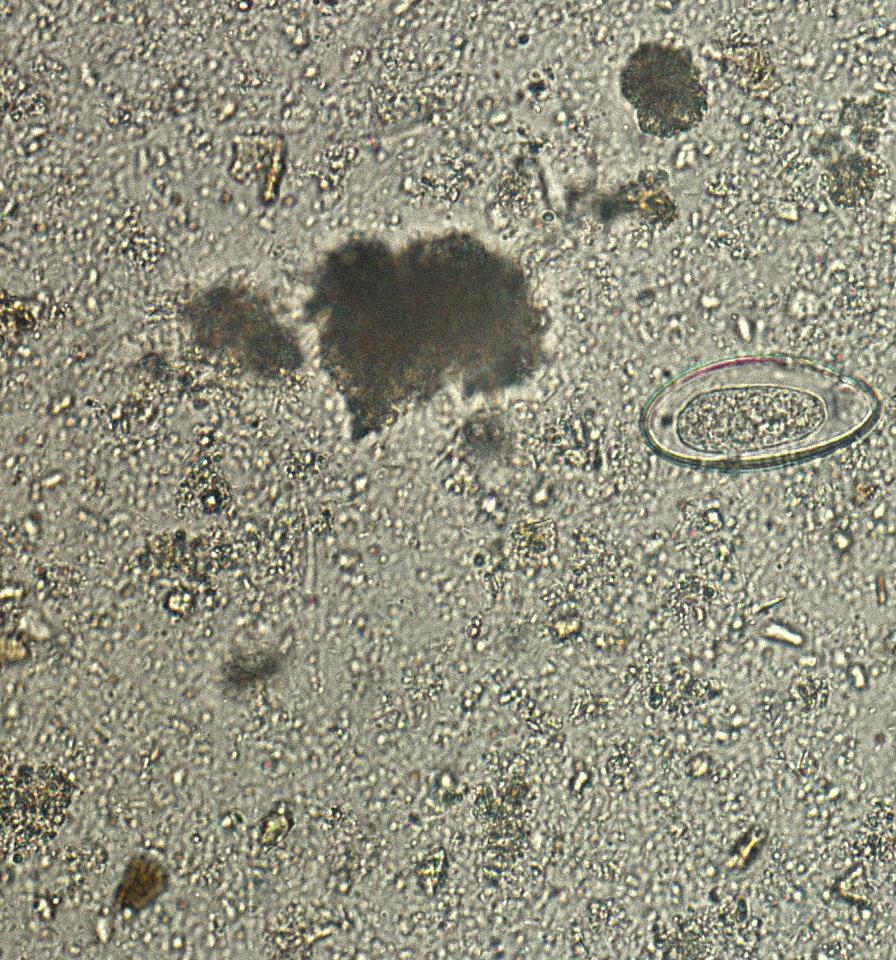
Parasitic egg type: Enterobius vermicularis